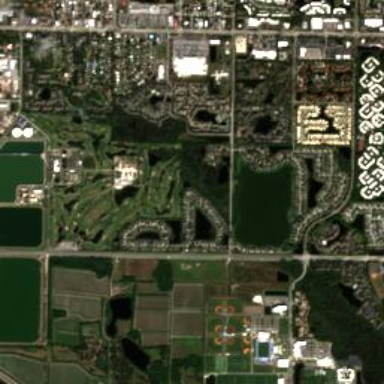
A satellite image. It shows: Golf course.